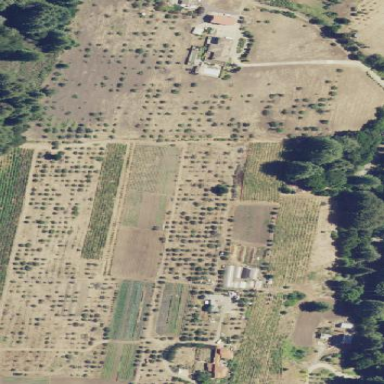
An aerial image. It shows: Orchard.